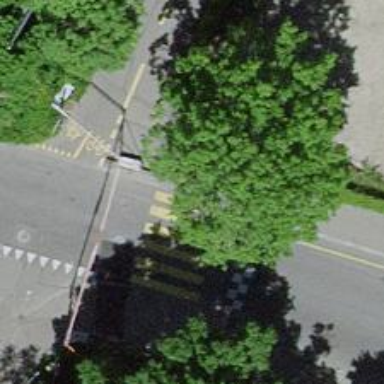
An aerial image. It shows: Kerb serving as barrier.